Question: I'm currently writing a country/territory input form. You know, something like this:

I haven't really found another good way to do this, so here's what I'm doing. I'm using <URL>, and simply doing a for loop in my template to dump all of the countries out to the HTML:
'''
def myview(request):
from django_countries import countries
return direct_to_template(request, "template.html", { "countries": countries.COUNTRIES })
{% for country in countries %}
<option value="{{country.0}}">{{country.1}}</option>
{% endfor %}
'''
Now comes the tricky part. I'd like to essentially take as much advantage of native controls as possible, so I'm looking to do something like this:
'''
{% for country in territory_countries %}
<optgroup label="{{country.0}}">
{% for territory in country.1 %}
<option value="{{territory.0}}">{{territory.1}}</option>
{% endfor %}
</optgroup>
{% endfor %}
'''
Clear as mud, right?
The first 'COUNTRIES' list looks like this:
'''
COUNTRIES = (
('US', 'United States'),
)
'''
I'd like something that looks like this:
'''
TERRITORIES = (
('US',
('AL', 'Alabama'),
('AK', 'Alaska'),
),
)
'''
It doesn't have to look exactly like that, but it'd be nice if I could fit it into my design.
Am I going about this wrong? Is there a better, smarter way of doing this? Is there a Django module which is much smarter about this and uses actual models in the database?
It'd be much nicer to do:
'''
countries = Country.objects.all()
<select id="countries">
{% for country in countries %}
<option value="{{country.abbr}}">{{country.name}}</option>
{% endfor %}
</select>
<select id="territories">
{% for country in countries %}
{% if country.territories %}
<optgroup label="{{country.abbr}}">
{% for territory in country.territories %}
<option value="{{territory.abbr}}">{{territory.name}}</option>
{% endfor %}
</optgroup>
{% endif %}
{% endfor %}
</select>
'''
Is there something to help me out with this? Should I just say "to heck with it" and build a Django module to do what I want?
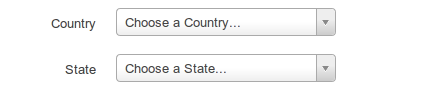
Answer: Yep, I definitely built a Django library to deal with this issue: <URL>
Reap the benefits of my suffering.